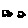
Label: car